Question: I need to optimize this part of an image processing application.
It is basically the sum of the pixels binned by their distance from the central spot.
'''
def radial_profile(data, center):
y,x = np.indices((data.shape)) # first determine radii of all pixels
r = np.sqrt((x-center[0])**2+(y-center[1])**2)
ind = np.argsort(r.flat) # get sorted indices
sr = r.flat[ind] # sorted radii
sim = data.flat[ind] # image values sorted by radii
ri = sr.astype(np.int32) # integer part of radii (bin size = 1)
# determining distance between changes
deltar = ri[1:] - ri[:-1] # assume all radii represented
rind = np.where(deltar)[0] # location of changed radius
nr = rind[1:] - rind[:-1] # number in radius bin
csim = np.cumsum(sim, dtype=np.float64) # cumulative sum to figure out sums for each radii bin
tbin = csim[rind[1:]] - csim[rind[:-1]] # sum for image values in radius bins
radialprofile = tbin/nr # the answer
return radialprofile
img = plt.imread('crop.tif', 0)
# center, radi = find_centroid(img)
center, radi = (509, 546), 55
rad = radial_profile(img, center)
plt.plot(rad[radi:])
plt.show()
'''
Input image:
<URL>
The radial profile:

By extracting the peaks of the resulting plot, I can accurately find the radii of the outer rings, which is the end goal here.
Edit: For further reference I'll post my final solution of this. Using 'cython' I got about a 15-20x speed up compared to the accepted answer.
'''
import numpy as np
cimport numpy as np
cimport cython
from cython.parallel import prange
from libc.math cimport sqrt, ceil
DTYPE_IMG = np.uint8
ctypedef np.uint8_t DTYPE_IMG_t
DTYPE = np.int
ctypedef np.int_t DTYPE_t
@cython.boundscheck(False)
@cython.wraparound(False)
@cython.nonecheck(False)
cdef void cython_radial_profile(DTYPE_IMG_t [:, :] img_view, DTYPE_t [:] r_profile_view, int xs, int ys, int x0, int y0) nogil:
cdef int x, y, r, tmp
for x in prange(xs):
for y in range(ys):
r =<int>(sqrt((x - x0)**2 + (y - y0)**2))
tmp = img_view[x, y]
r_profile_view[r] += tmp
@cython.boundscheck(False)
@cython.wraparound(False)
@cython.nonecheck(False)
def radial_profile(np.ndarray img, int centerX, int centerY):
cdef int xs, ys, r_max
xs, ys = img.shape[0], img.shape[1]
cdef int topLeft, topRight, botLeft, botRight
topLeft = <int> ceil(sqrt(centerX**2 + centerY**2))
topRight = <int> ceil(sqrt((xs - centerX)**2 + (centerY)**2))
botLeft = <int> ceil(sqrt(centerX**2 + (ys-centerY)**2))
botRight = <int> ceil(sqrt((xs-centerX)**2 + (ys-centerY)**2))
r_max = max(topLeft, topRight, botLeft, botRight)
cdef np.ndarray[DTYPE_t, ndim=1] r_profile = np.zeros([r_max], dtype=DTYPE)
cdef DTYPE_t [:] r_profile_view = r_profile
cdef DTYPE_IMG_t [:, :] img_view = img
with nogil:
cython_radial_profile(img_view, r_profile_view, xs, ys, centerX, centerY)
return r_profile
'''
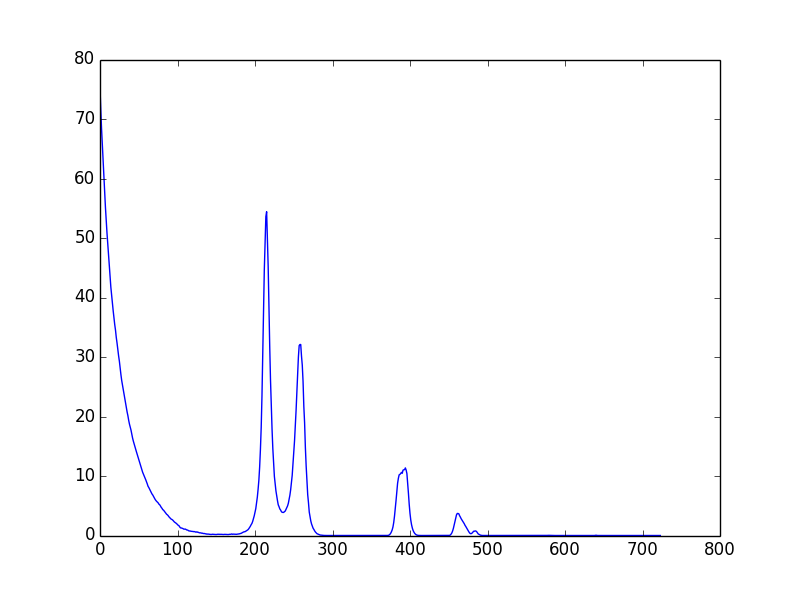
Answer: It looks like you could use <URL> here:
'''
import numpy as np
def radial_profile(data, center):
y, x = np.indices((data.shape))
r = np.sqrt((x - center[0])**2 + (y - center[1])**2)
r = r.astype(np.int)
tbin = np.bincount(r.ravel(), data.ravel())
nr = np.bincount(r.ravel())
radialprofile = tbin / nr
return radialprofile
'''